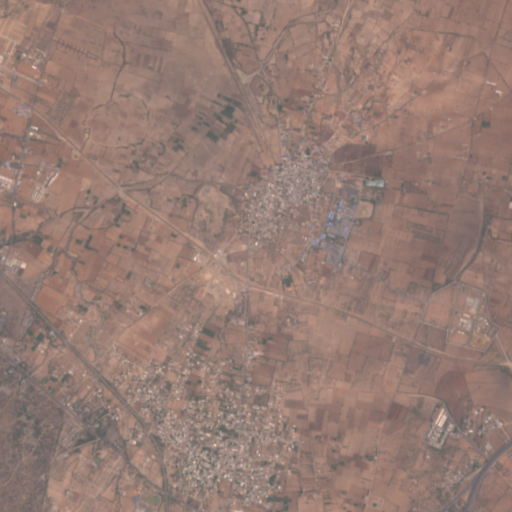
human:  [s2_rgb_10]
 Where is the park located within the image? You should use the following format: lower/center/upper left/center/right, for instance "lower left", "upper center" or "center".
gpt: The park is located in the lower left of the image.
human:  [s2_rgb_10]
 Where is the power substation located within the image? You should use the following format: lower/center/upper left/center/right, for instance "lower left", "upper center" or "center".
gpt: The power substation is located in the lower left of the image.
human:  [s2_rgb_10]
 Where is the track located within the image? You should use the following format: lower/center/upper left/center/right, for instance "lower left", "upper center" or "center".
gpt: The track is located in the center right of the image.
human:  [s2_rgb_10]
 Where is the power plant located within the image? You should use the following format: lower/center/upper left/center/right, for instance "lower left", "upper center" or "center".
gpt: There is no power plant in the image.